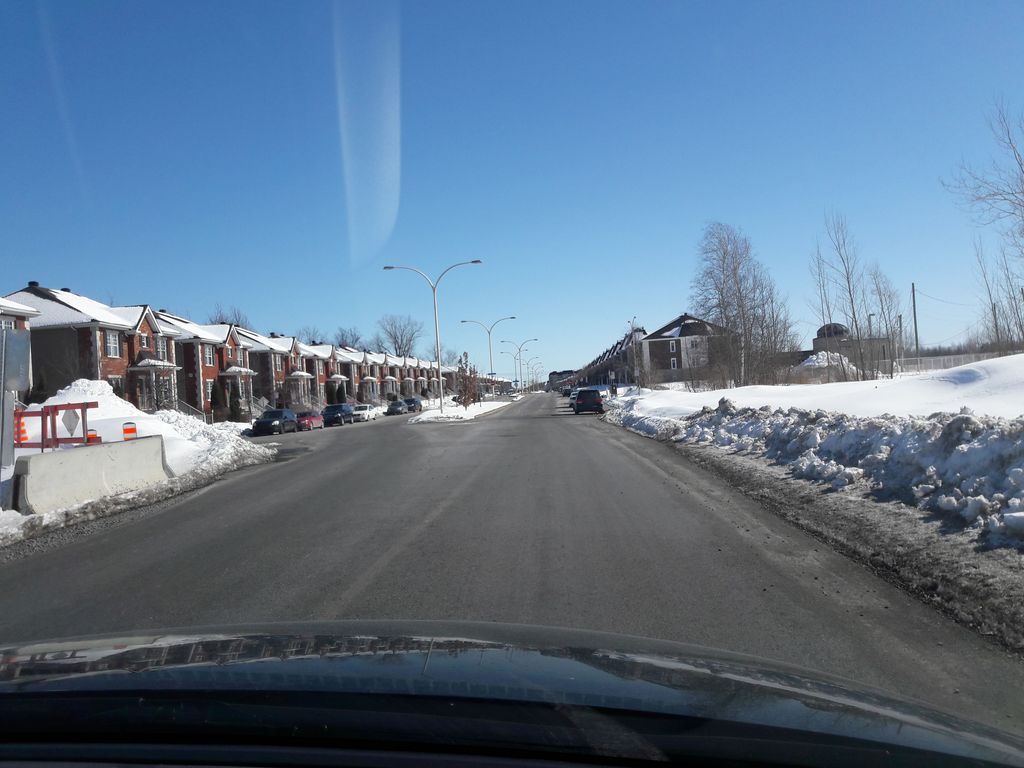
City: montreal